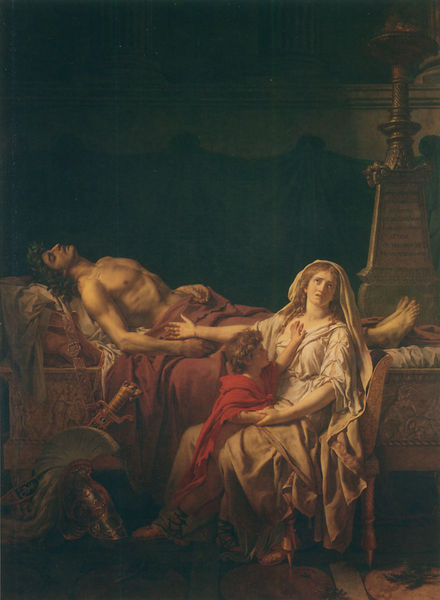
Titel: Andromedas Trauer
Künstler: Jacques-Louis David
Institution: Paris, Ecole des Beaux-Arts
Schlagwörter: hand, mann, sitzen, braun, frau, geste, licht, stuhl, rot, tuch, tod, toter, trauer, decke, familie, kind, liegen, barfuss, helm, sterben, beweinung, gemaelde, saeule, fuesse, ki d